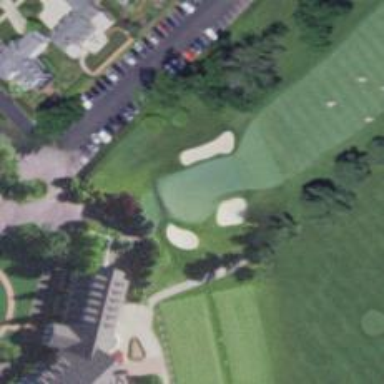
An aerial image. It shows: View of golf hole.